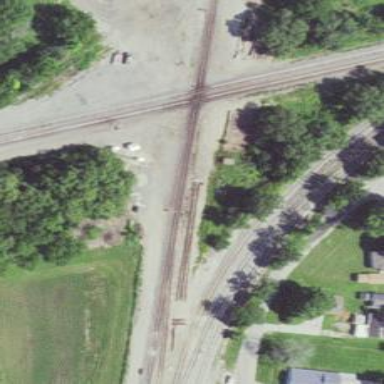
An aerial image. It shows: Railway junction.